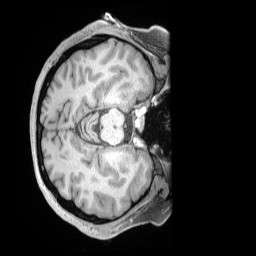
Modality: T1w
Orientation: axial
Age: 37
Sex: female
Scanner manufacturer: siemens
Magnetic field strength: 3 T
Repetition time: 2 s
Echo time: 0.00211 s